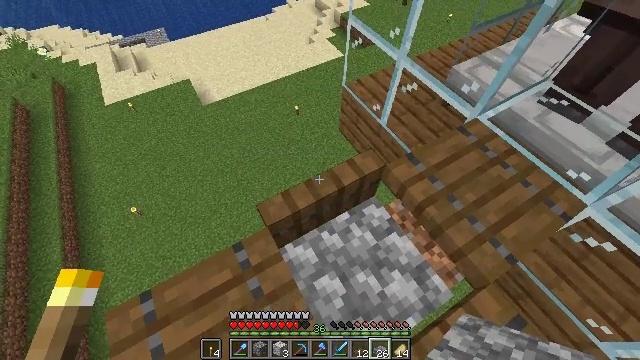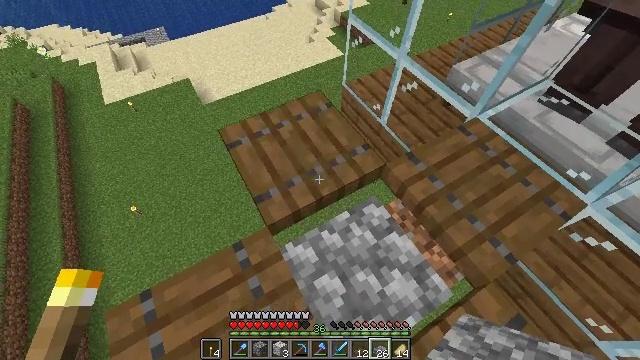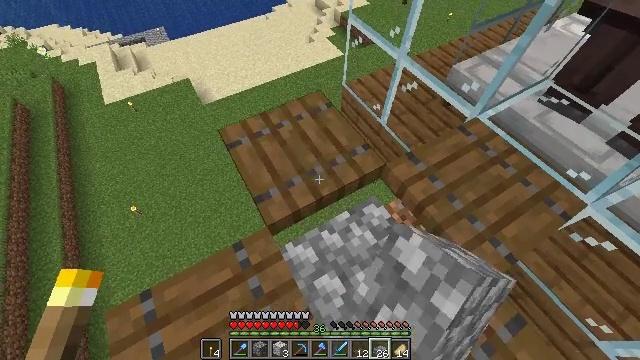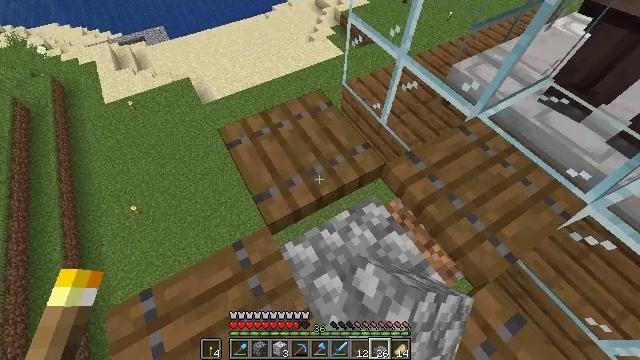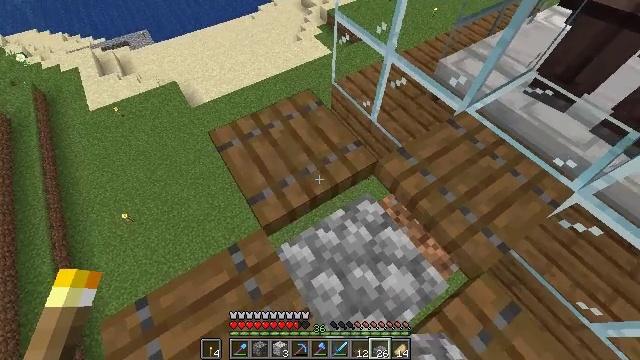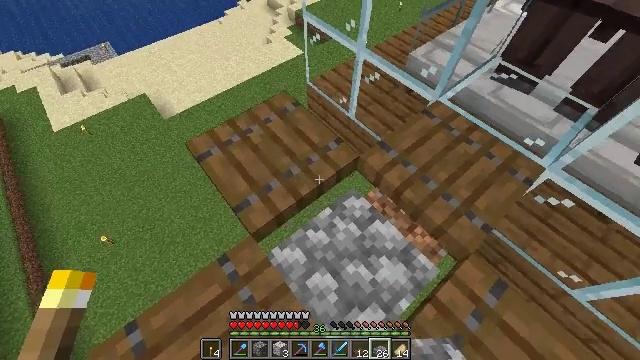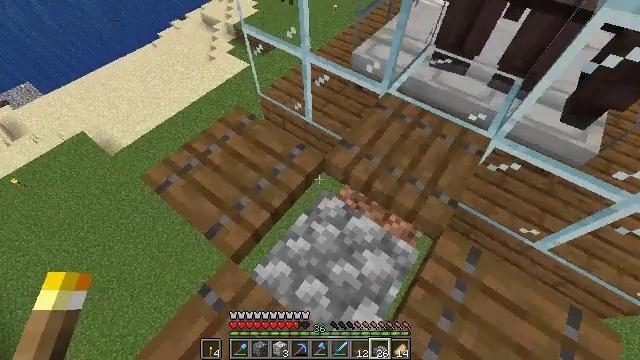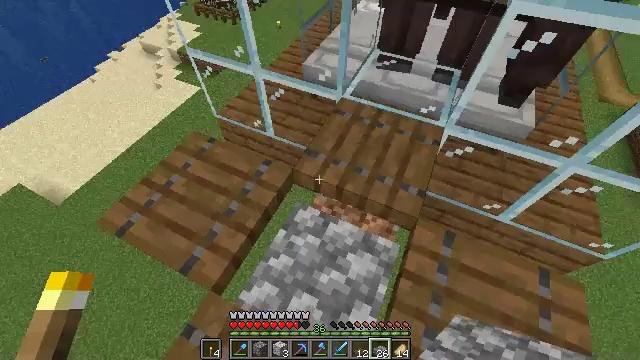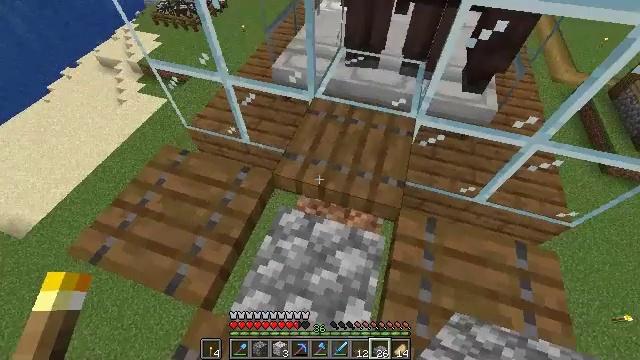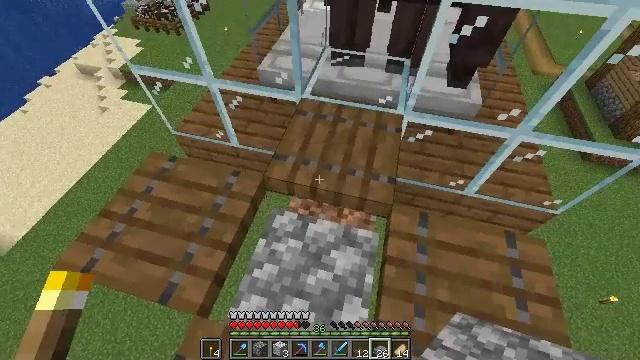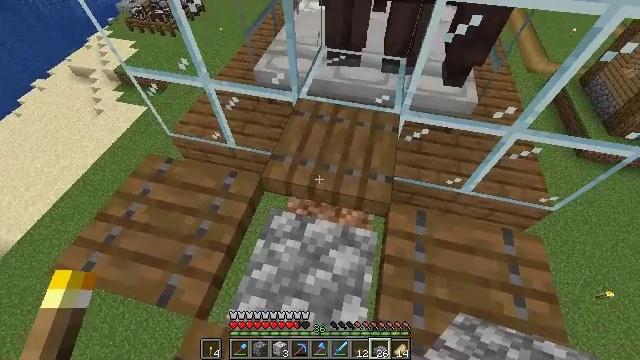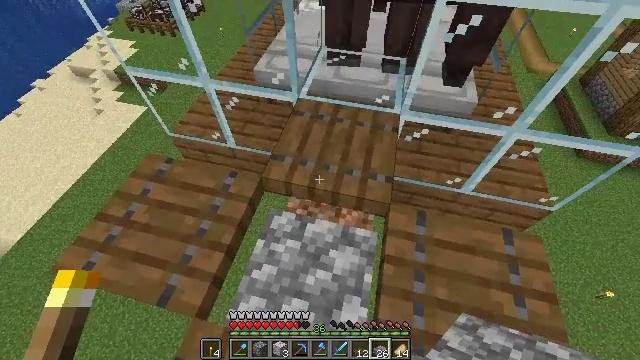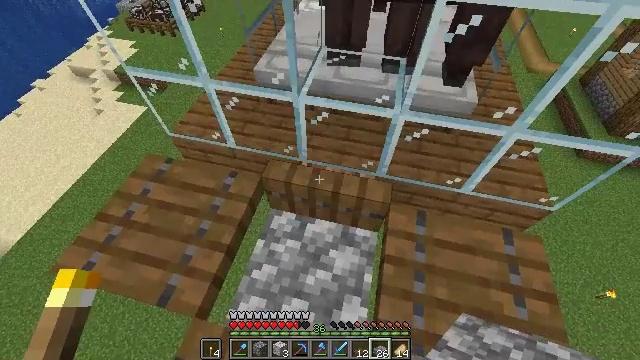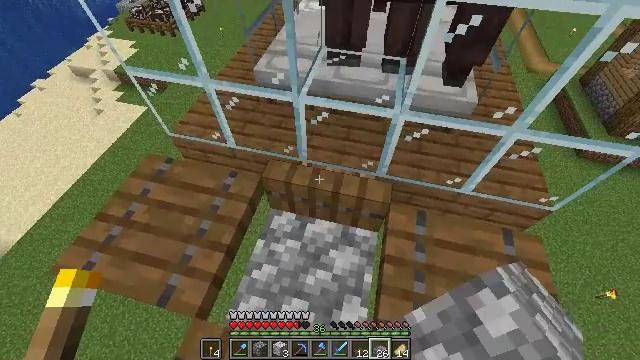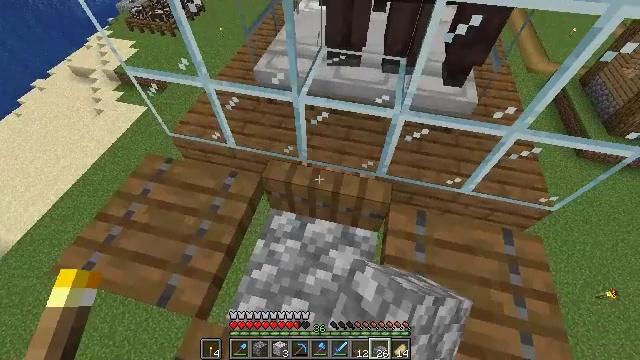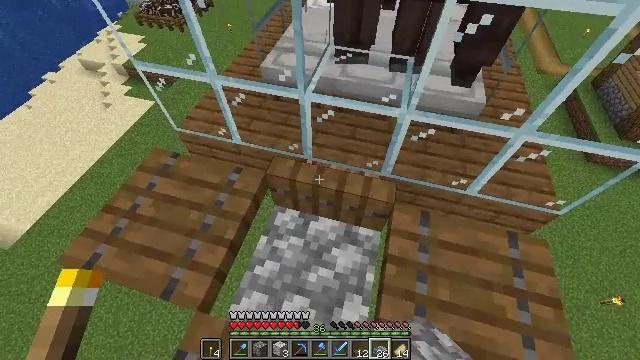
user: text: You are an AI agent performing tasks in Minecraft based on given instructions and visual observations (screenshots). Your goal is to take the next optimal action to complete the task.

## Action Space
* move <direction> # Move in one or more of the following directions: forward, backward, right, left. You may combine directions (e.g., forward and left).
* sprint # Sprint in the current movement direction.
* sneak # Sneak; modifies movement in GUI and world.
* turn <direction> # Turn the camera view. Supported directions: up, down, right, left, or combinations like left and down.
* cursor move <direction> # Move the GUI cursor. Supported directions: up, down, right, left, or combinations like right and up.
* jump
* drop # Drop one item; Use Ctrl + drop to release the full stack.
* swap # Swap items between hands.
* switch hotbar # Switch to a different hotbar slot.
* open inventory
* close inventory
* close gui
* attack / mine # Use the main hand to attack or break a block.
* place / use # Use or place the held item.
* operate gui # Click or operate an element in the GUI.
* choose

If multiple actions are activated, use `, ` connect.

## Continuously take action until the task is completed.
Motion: motion action
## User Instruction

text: Collect cobblestone slabs from your build.
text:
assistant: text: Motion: use / place
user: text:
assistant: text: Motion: use / place
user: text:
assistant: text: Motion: use / place
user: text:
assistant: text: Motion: turn right
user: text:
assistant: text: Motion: turn right
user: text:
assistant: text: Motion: turn right and up
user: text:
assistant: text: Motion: turn right and up
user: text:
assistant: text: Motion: turn right
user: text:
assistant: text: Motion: turn right
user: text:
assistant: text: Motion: no_op
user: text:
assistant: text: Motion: no_op
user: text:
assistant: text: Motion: use / place
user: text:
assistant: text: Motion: use / place
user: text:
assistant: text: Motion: use / place
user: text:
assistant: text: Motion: turn left
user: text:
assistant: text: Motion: turn left
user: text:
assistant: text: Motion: turn left
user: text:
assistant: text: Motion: turn left
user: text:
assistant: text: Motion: turn left and down
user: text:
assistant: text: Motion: turn left
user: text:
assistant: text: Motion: no_op
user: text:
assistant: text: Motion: use / place
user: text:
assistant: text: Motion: use / place
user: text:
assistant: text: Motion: use / place
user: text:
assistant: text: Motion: no_op
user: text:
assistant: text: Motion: turn right
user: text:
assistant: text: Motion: turn right and up
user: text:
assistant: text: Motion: turn right and up
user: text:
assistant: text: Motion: turn right
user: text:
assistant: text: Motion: turn right